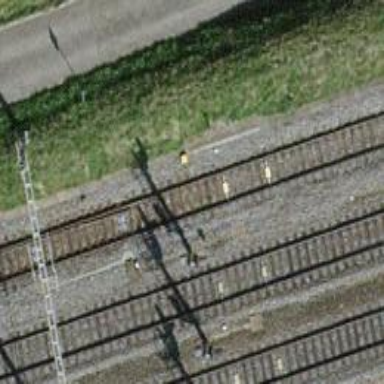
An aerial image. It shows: Single railway track with electrified contact line.